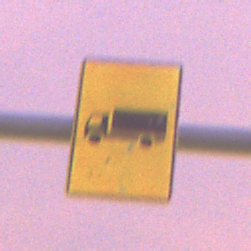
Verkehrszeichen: KFZZulaessigeGesamtmasse3Komma5TOhnePfeilsymbol
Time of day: SunriseSunset
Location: Outdoor (Urban)
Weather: PartlyCloudy
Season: NotSpecified
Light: Artificial